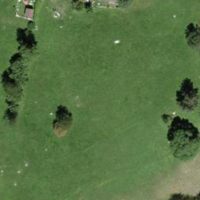
EUNIS habitat code: 48
Species observed at this site:
Silene dioica
Capreolus capreolus